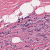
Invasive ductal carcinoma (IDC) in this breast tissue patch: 1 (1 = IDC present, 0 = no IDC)